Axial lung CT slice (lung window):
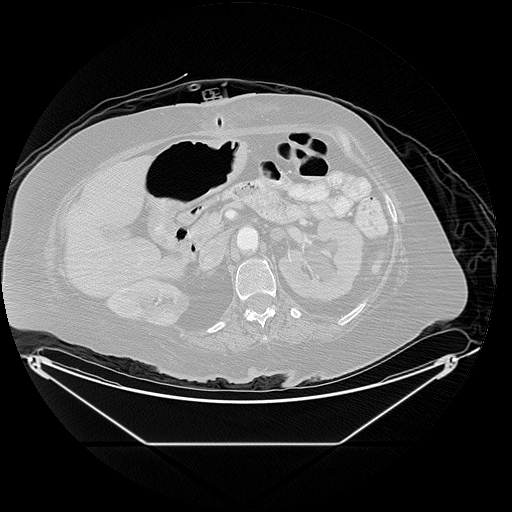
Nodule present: no